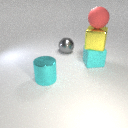
large red rubber sphere above large cyan rubber cube